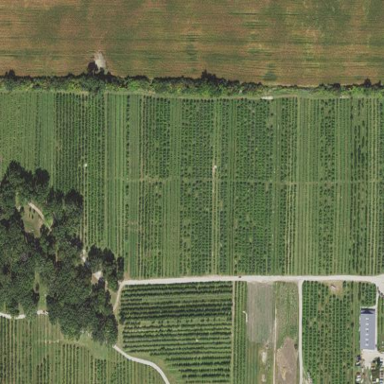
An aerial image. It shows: Orchard.